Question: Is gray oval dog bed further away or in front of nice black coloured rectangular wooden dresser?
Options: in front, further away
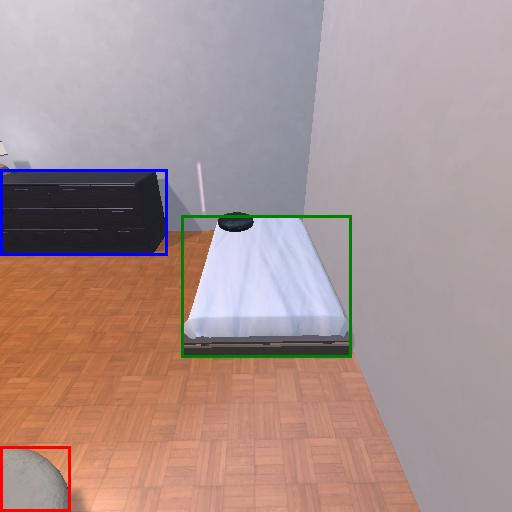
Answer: in front